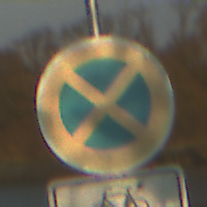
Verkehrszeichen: AbsolutesHalteverbot
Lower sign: EinspurigeFahrzeugeFrei6
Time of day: SunriseSunset
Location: Outdoor (RoadRail)
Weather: PartlyCloudy
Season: NotSpecified
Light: Natural